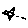
Label: bird